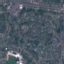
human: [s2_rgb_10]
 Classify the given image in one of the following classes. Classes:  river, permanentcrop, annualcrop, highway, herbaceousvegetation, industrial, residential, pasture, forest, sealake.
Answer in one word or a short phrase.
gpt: Residential